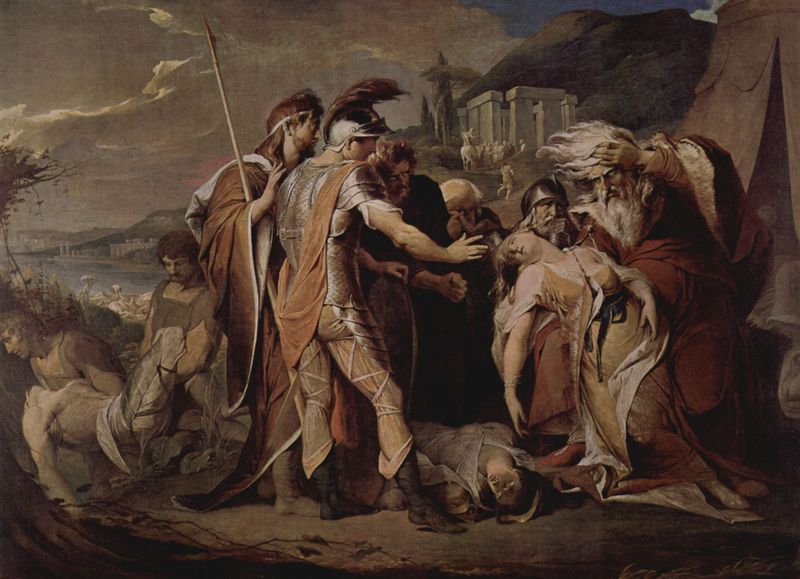
Titel: König Lear beweint Cordelia
Künstler: James Barry
Standort: London
Institution: Tate Gallery
Schlagwörter: baum, berg, dunkel, feder, felsen, gemälde, gott, gruppe, hand, himmel, kampf, mann, meer, umhang, wasser, weiß, wolken, bäume, frauen, gelb, landschaft, menschen, ocker, see, stadt, ufer, braun, frau, geste, grau, hintergrund, kleid, männer, orange, pfeiler, schwarz, szene, säulen, rot, weg, beige, malerei, alt, bart, arm, bibel, leiche, mord, steine, tod, tot, toter, tragen, trauer, gesten, öl, erde, ferne, hügel, wind, haare, vater, anhöhe, küste, strand, liegen, düster, alter mann, stab, berge, hang, hafen, fluß, krieg, schlacht, sturm, unwetter, wetter, historienbild, könig, lanze, soldaten, woken, ellenbogen, bucht, strümpfe, ruine, panzer, alter, antike, greis, gestade, uniform, waffen, leichen, soldat, tote, ruinen, helm, stiefel, allegorie, rüstung, architrav, römer, verzweiflung, helme, finsternis, sterben, geschnürt, antik, sparta, zeus, krieger, historienmalerei, griechenland, tempel, speer, bänder, gefallene, ohnmacht, weise, schutz, sorgen, zelt, athen, sorge, lager, stifel, sper, historia, weiße haare, artus, pest, germanen, betrauern, ohnmächtig, tote frau, vollbarzt, weibich, stonehenge, stonehage, entführung der rabinerinnen, lukrezia